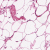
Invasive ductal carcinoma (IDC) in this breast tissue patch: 0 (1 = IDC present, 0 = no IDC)